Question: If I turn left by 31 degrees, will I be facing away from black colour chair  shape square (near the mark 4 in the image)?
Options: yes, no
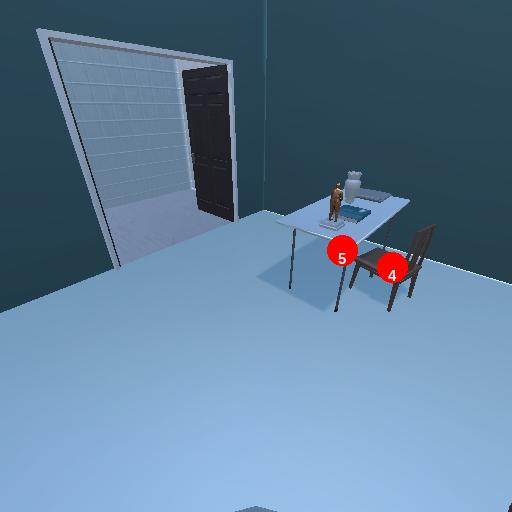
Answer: yes